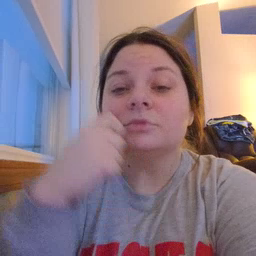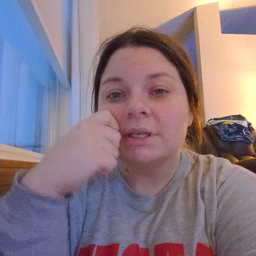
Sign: cheek